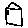
Label: house